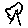
Label: tree